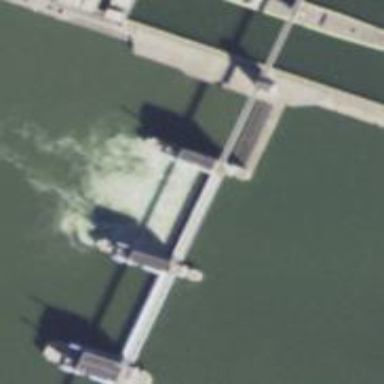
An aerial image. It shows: Dam across waterway.